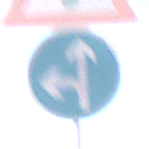
Verkehrszeichen: VorgeschriebeneFahrtrichtungGeradeausOderLinks
Zusatzzeichen oben: Lichtzeichenanlage
Umgebung: Outdoor, Nature
Tageszeit: Midday
Wetter: Clear
Licht: Natural
Jahreszeit: NotSpecified
Kontrast: HighContrast